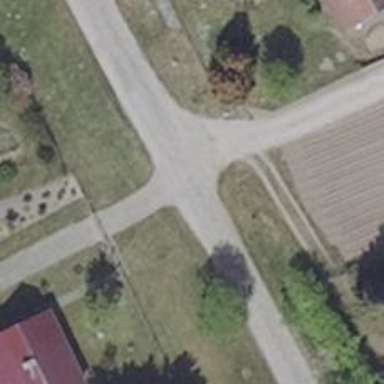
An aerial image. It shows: Tertiary road.